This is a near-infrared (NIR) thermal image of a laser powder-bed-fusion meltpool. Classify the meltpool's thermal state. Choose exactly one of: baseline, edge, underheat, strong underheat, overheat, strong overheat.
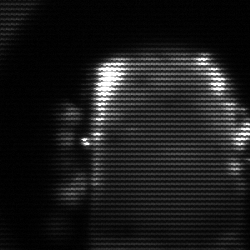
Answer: baseline